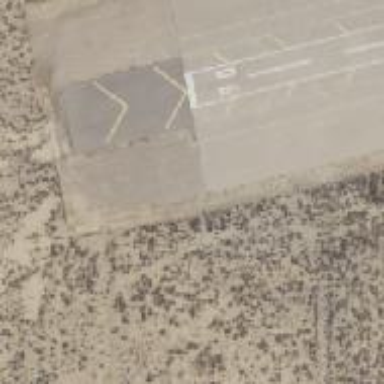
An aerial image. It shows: Paved stopway at airport.